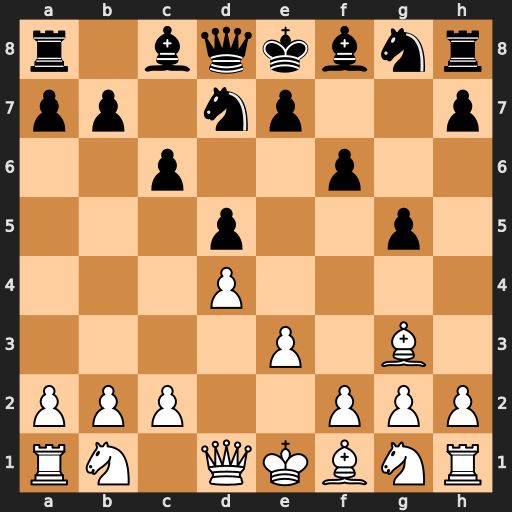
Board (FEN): r1bqkbnr/pp1np2p/2p2p2/3p2p1/3P4/4P1B1/PPP2PPP/RN1QKBNR
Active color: w
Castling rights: KQkq
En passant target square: -
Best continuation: Qh5#